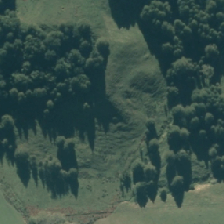
Land cover: indigenous_forest